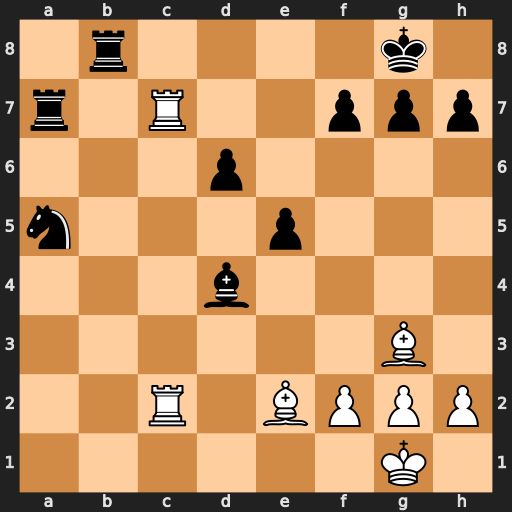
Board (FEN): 1r4k1/r1R2ppp/3p4/n3p3/3b4/6B1/2R1BPPP/6K1
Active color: w
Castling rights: -
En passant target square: -
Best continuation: Rc8+ Rxc8 Rxc8#